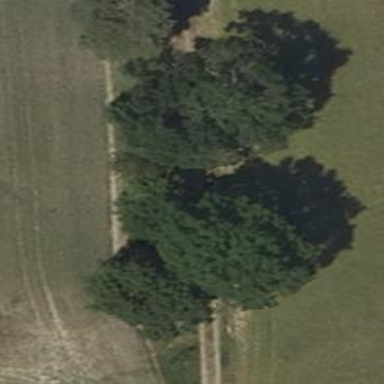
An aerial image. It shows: Row of deciduous broadleaved trees.